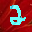
Label: 2